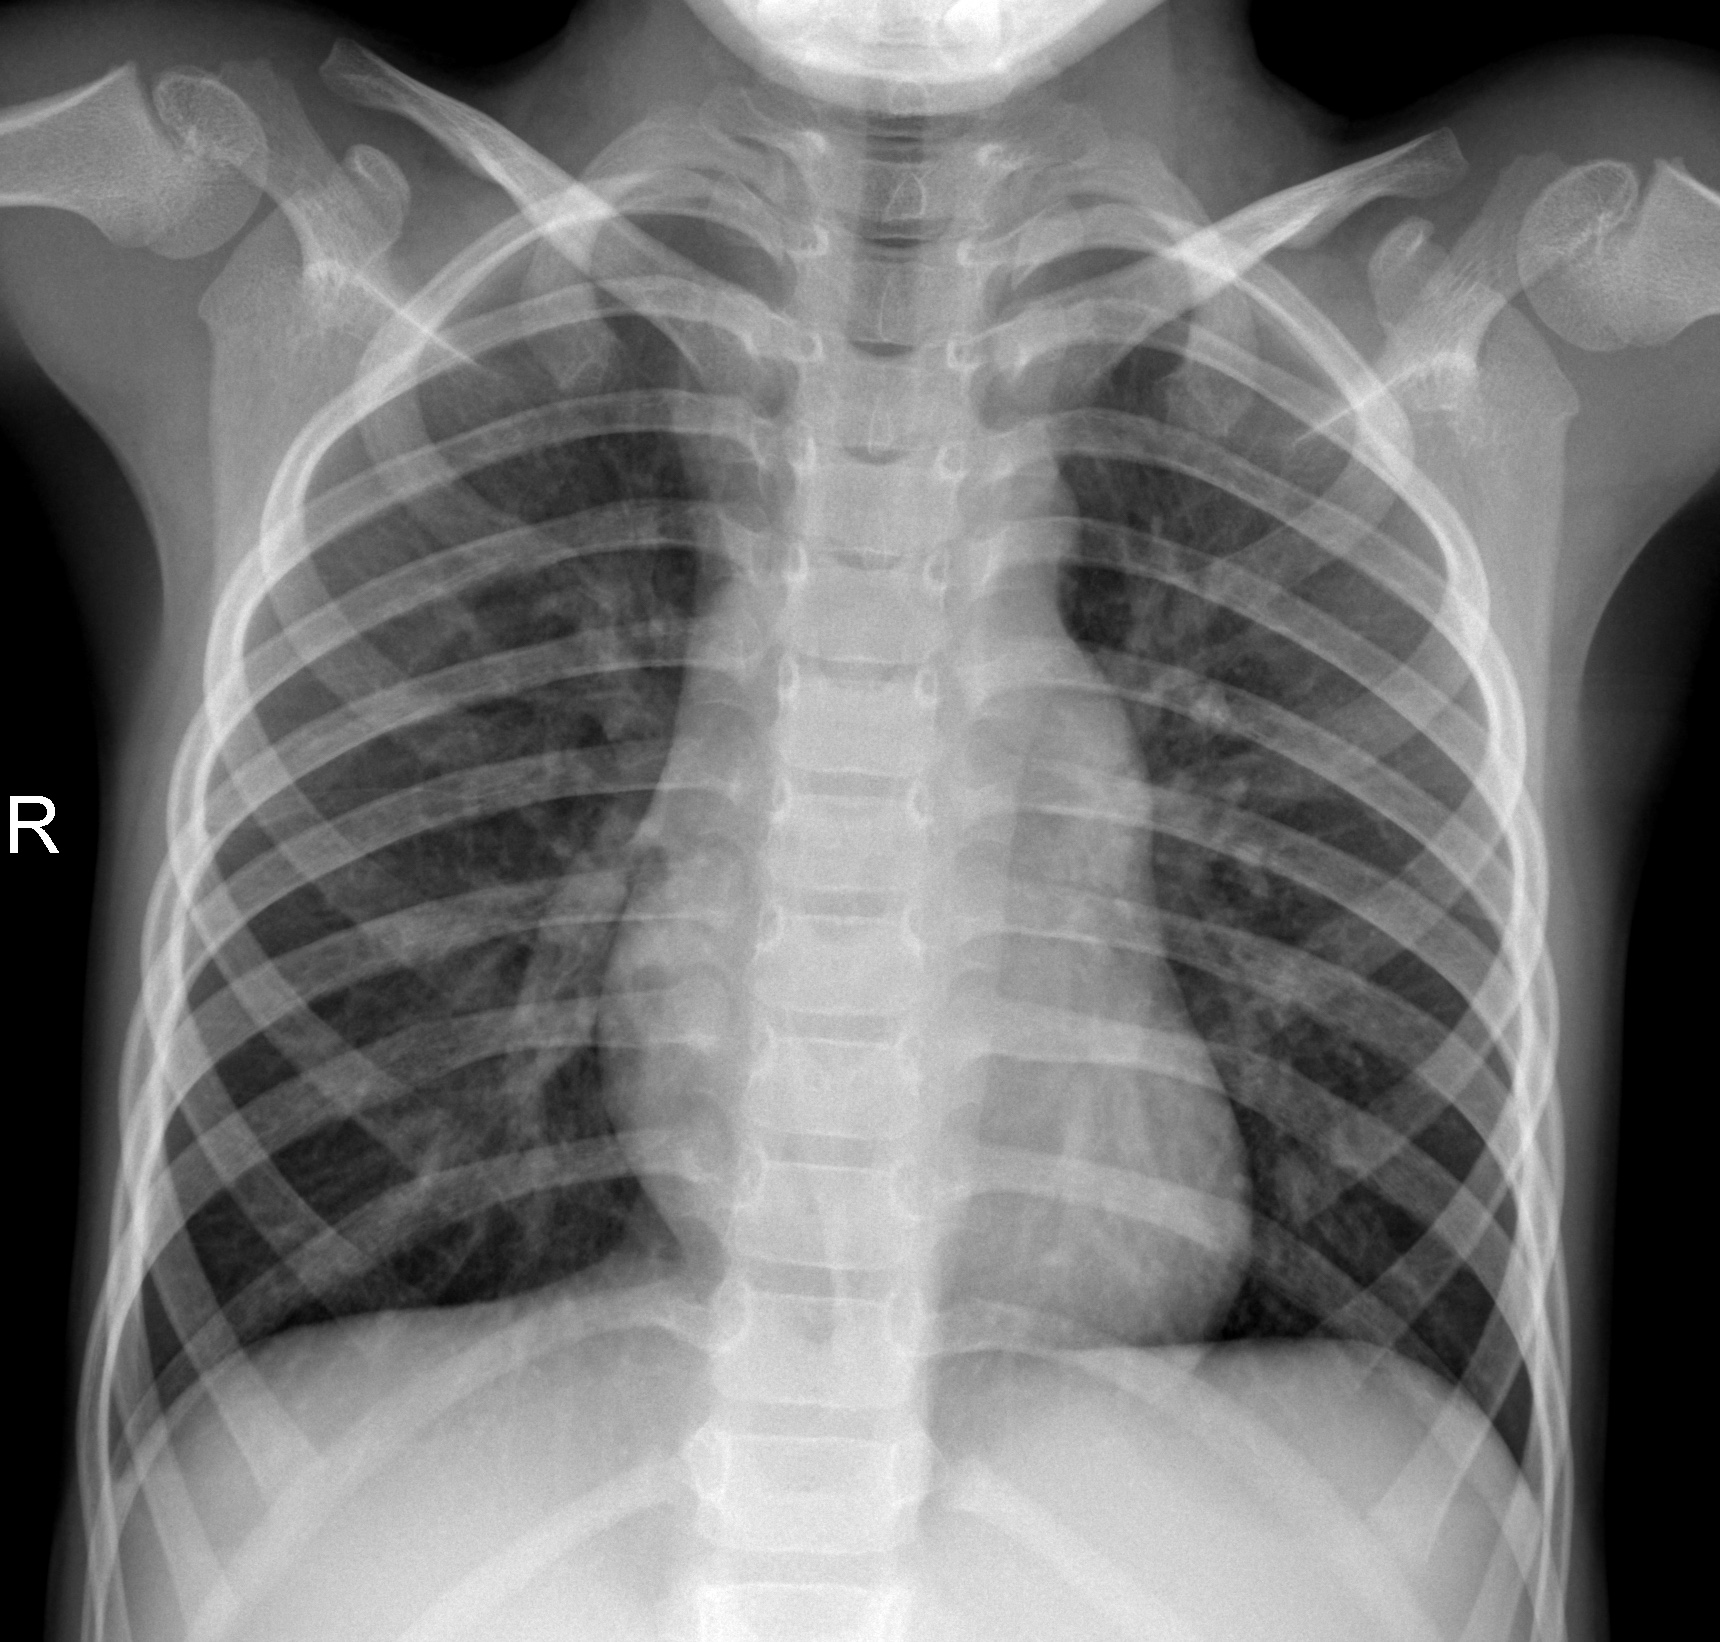
Diagnosis: NORMAL